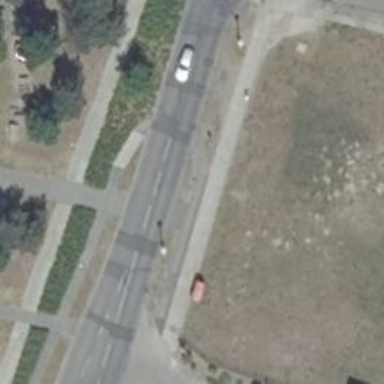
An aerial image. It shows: Unmarked road crossing.